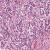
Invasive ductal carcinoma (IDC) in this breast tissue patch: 1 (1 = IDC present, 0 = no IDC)